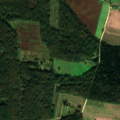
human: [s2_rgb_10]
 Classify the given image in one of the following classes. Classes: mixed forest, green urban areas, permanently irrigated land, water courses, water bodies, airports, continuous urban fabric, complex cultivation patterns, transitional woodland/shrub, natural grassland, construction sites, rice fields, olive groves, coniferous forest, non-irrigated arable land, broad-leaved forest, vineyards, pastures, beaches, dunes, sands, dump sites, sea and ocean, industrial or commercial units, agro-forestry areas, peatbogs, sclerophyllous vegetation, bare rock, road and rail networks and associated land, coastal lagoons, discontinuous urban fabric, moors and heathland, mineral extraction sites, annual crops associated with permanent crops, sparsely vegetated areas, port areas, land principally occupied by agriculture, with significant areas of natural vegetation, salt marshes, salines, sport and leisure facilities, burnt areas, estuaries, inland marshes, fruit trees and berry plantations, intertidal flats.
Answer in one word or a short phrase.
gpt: non-irrigated arable land, broad-leaved forest, mixed forest